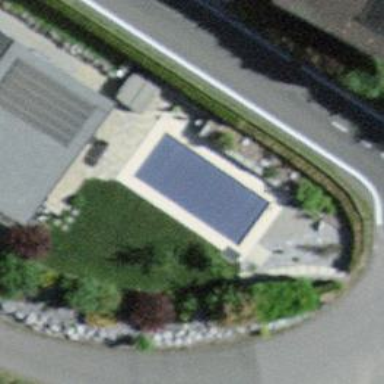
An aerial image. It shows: Swimming pool located in leisure land.